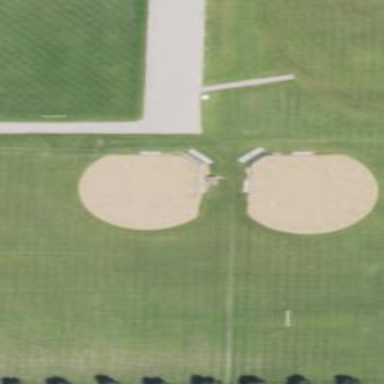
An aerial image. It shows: Baseball/softball pitch for leisure and sports activities.